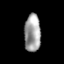
Tissue: prostate
Cell type: T cells
Senescence score: 0.3315
Nuclear area (px): 599
Mean DAPI intensity: 159.653